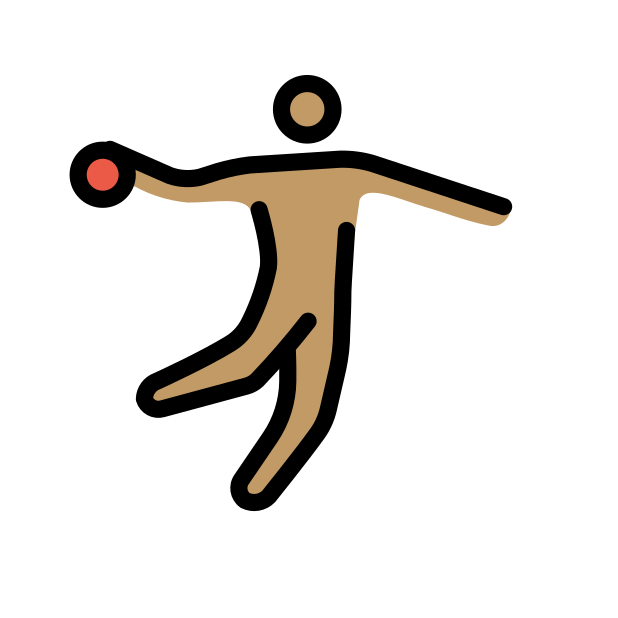
man playing handball: medium skin tone